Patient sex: F
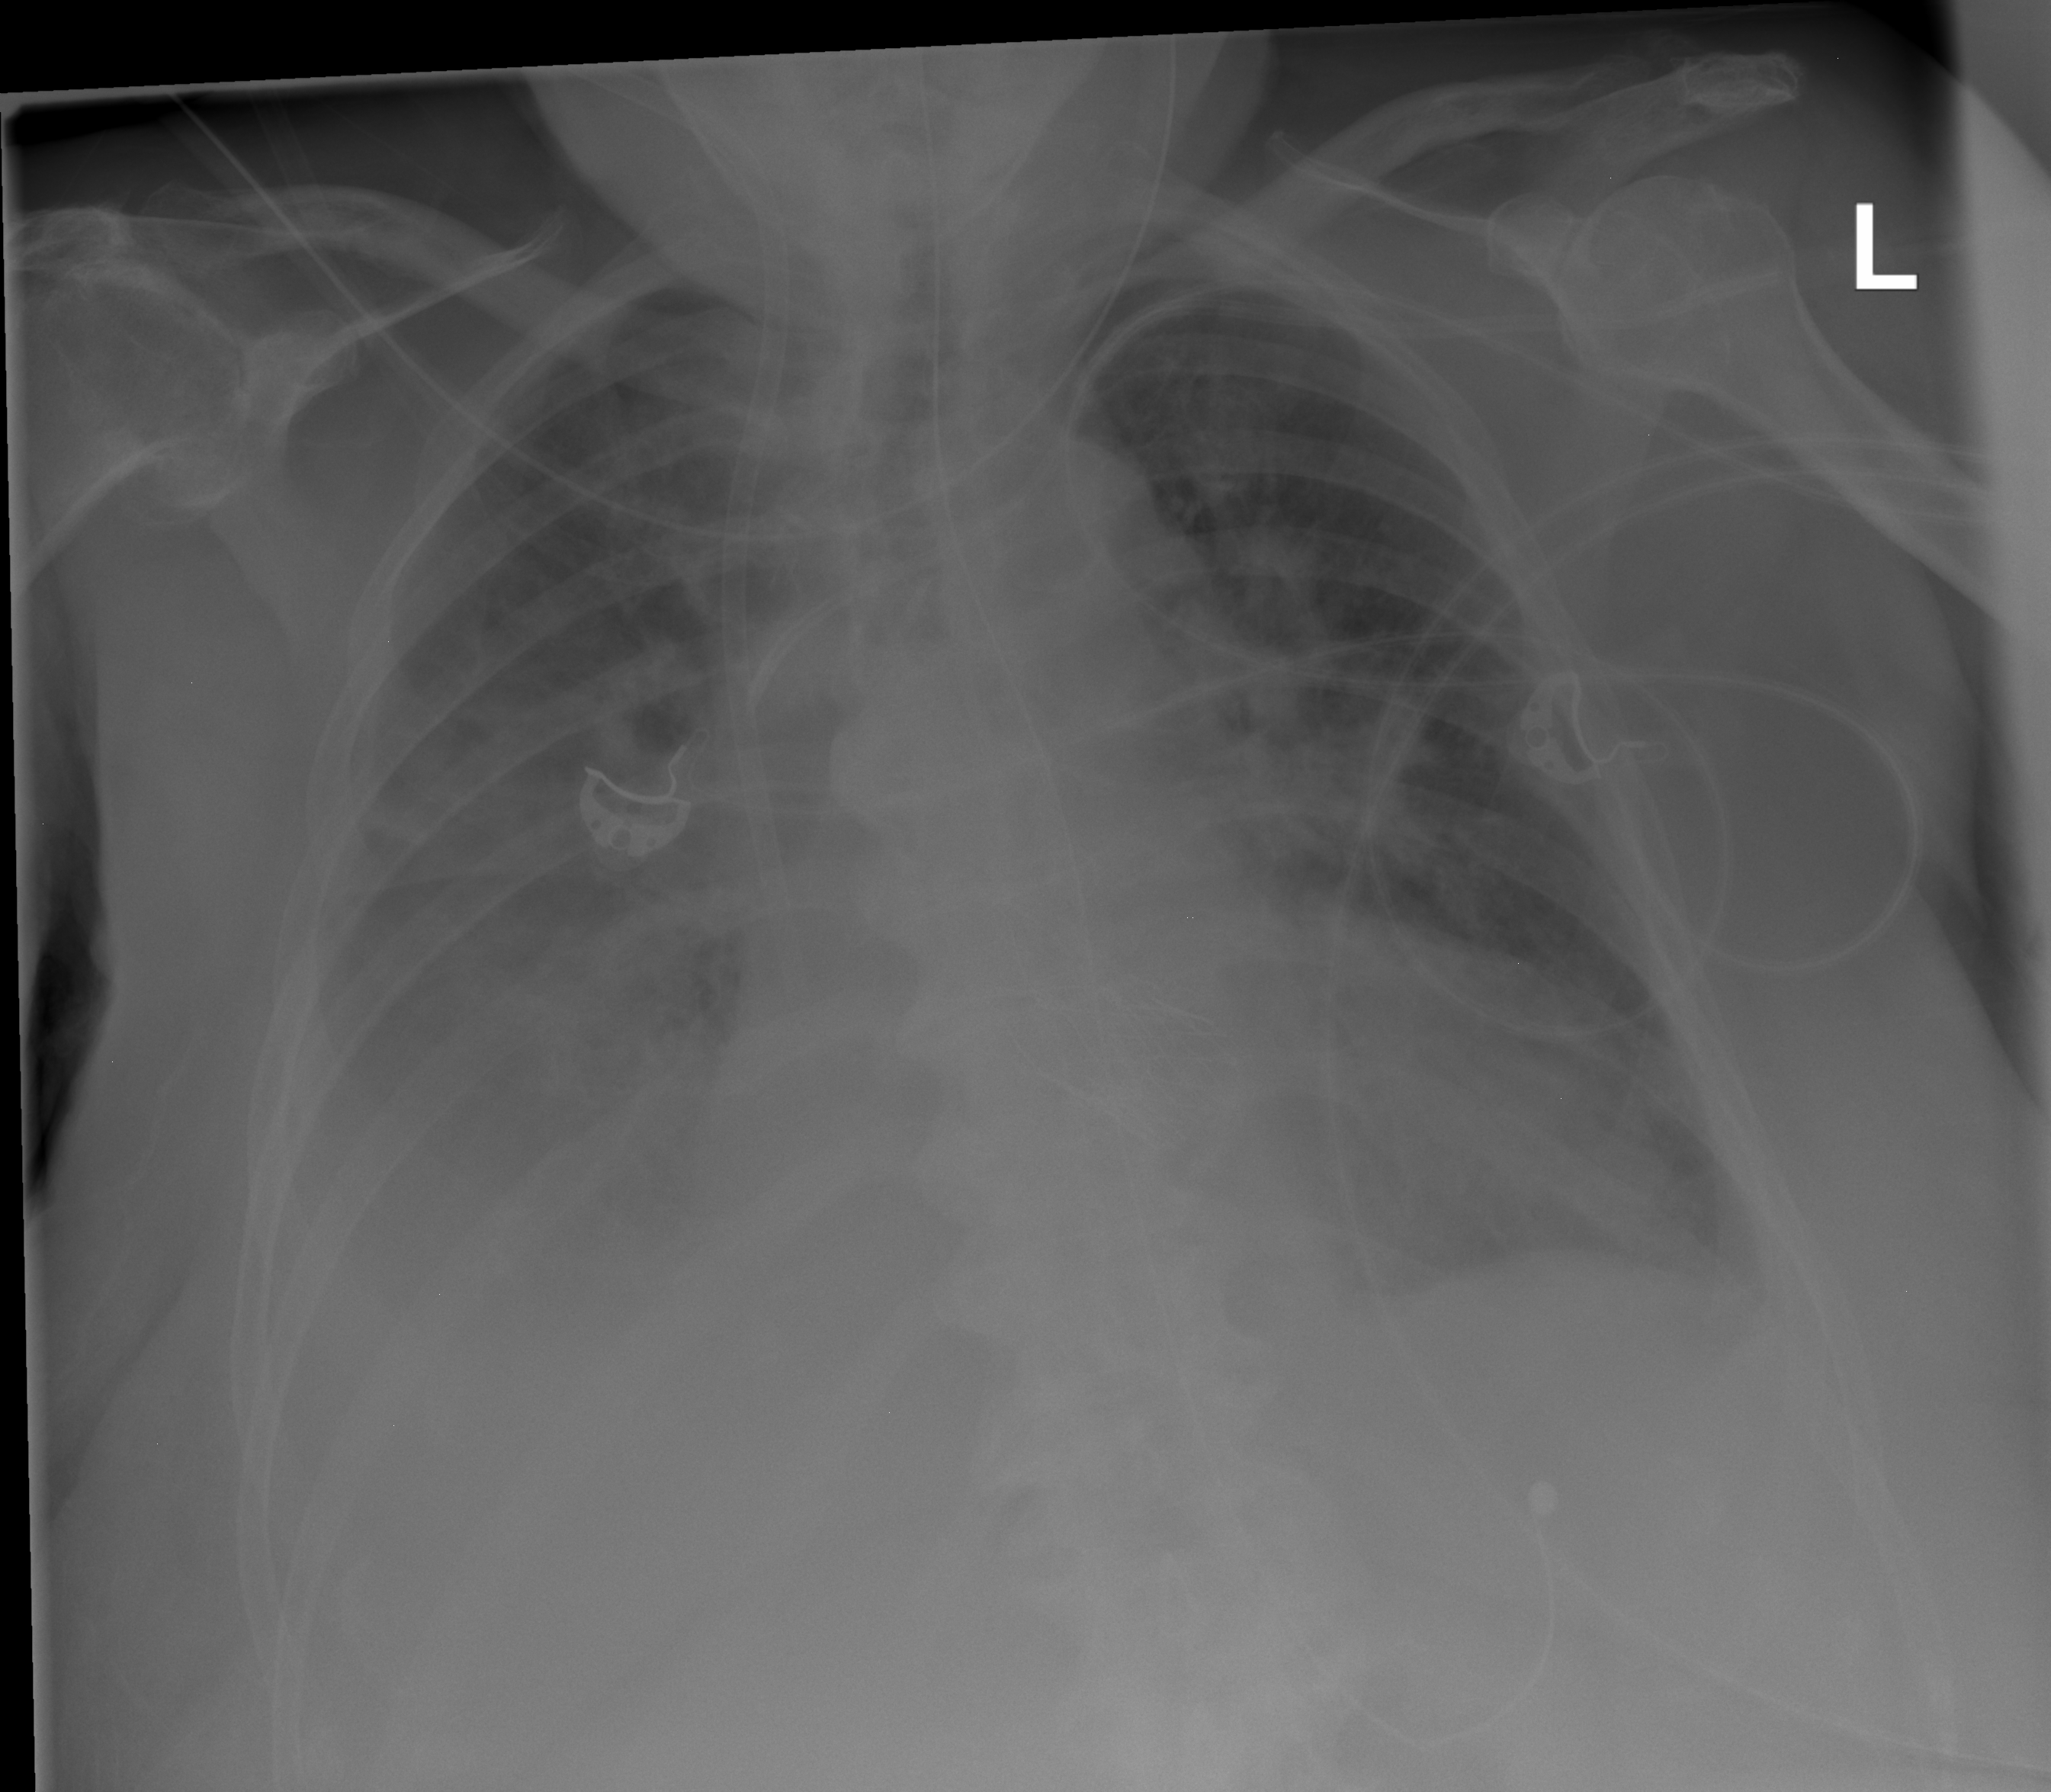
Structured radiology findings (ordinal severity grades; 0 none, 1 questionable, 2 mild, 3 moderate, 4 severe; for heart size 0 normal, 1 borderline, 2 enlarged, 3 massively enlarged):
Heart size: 2
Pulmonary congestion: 2
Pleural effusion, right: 3
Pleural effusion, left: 2
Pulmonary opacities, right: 1
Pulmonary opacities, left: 1
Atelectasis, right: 2
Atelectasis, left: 2